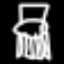
Label: chair